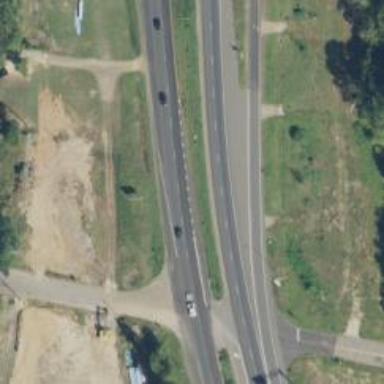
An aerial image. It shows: Motorway junction.